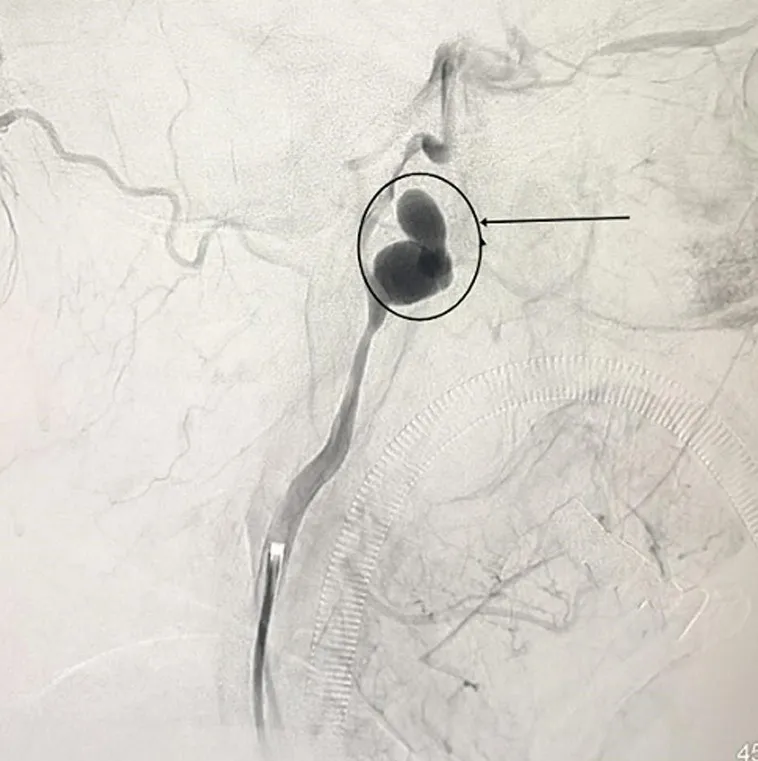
preoperative angiography of the left ICA showing the pseudoaneurysm projecting laterally.
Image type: radiology (x_ray)